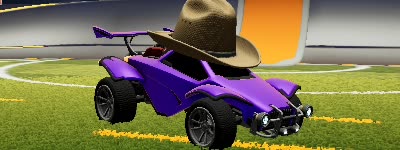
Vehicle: octane